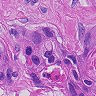
Metastatic tissue present: yes